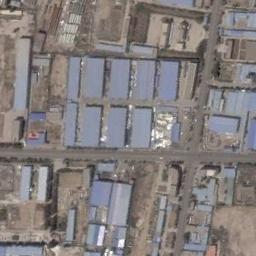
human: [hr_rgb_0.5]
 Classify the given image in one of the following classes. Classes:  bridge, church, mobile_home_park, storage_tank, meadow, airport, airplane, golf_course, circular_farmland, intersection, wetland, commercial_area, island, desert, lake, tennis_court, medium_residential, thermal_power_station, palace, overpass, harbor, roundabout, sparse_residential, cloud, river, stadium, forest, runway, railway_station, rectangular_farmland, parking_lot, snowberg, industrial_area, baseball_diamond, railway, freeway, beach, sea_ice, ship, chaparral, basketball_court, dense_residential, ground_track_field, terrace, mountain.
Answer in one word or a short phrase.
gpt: industrial_area